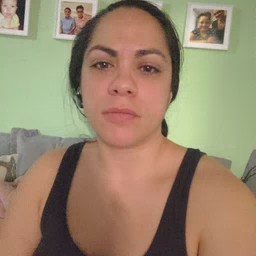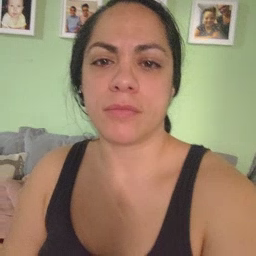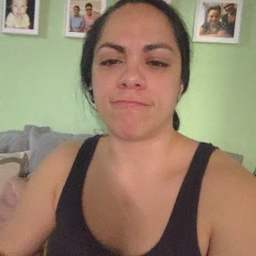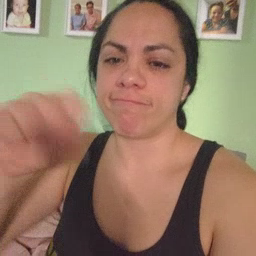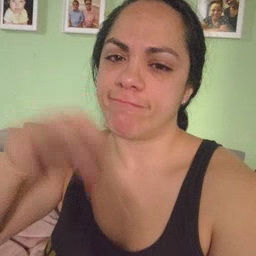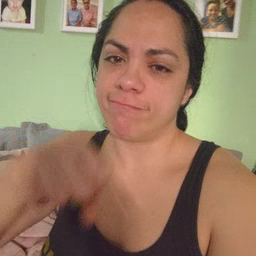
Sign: yes